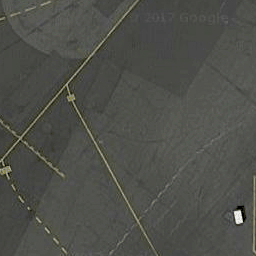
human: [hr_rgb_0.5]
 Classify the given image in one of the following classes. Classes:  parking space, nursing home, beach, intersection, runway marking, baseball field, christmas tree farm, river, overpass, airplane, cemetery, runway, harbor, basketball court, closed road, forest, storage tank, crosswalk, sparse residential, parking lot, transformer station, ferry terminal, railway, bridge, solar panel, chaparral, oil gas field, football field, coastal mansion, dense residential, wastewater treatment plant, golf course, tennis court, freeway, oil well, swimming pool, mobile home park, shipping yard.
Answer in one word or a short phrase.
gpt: runway marking